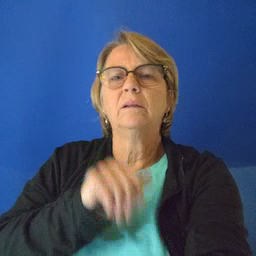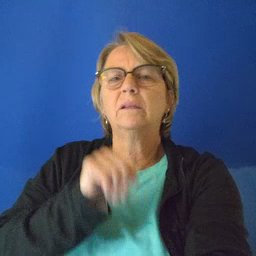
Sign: duck